Question: I'm relative new to android programming and layouts, and got stuck on creating a custom listview with text and icons. I have checked and tried out several examples, and tried to make my own list view out of those. I'm now at such a point that I don't know what I should do to get this to work like I want it to.
Here's my current result (1st row), and the 2nd row is - my ugly MsPaint edition - of how I'd like it to be. Text which is cropped if it reaches the magnify-glass icon, with the 2 other icons after it.

I tried quite a few different layouts to accomplish this, and I've been told and read that I should use a relative layout, as those have a better performance and other thingies (which I can't recall right now).
[Edit] I have been puzzling a bit more, but I think that my real problem is the fact that the textview does not know in advance that I will put more icons on the right of the magnify glass. This means that it does not 'reserve' any space for those icons, and just takes all the available space, and only leaves some for the magnify icon.[/Edit]
I have 3 xml files which contain my layout. Here's my first file, which is simply the layout I start the screen with:
'''
<?xml version="1.0" encoding="utf-8"?>
<LinearLayout xmlns:android="http://schemas.android.com/apk/res/android"
style="@style/LayoutWrap">
<ListView
android:id="@+id/my_listview"
style="@style/List"/>
</LinearLayout>
'''
The 'xml-file' of 'my_listview' (I know it's a silly name :)):
'''
<?xml version="1.0" encoding="utf-8"?>
<RelativeLayout xmlns:android="http://schemas.android.com/apk/res/android"
style="@style/myListItem"
android:id="@+id/list">
<TextView
android:id="@+id/my_item_title"
style="@style/myItemName"
android:layout_alignParentLeft="true"
android:layout_alignParentTop="true"
android:layout_toLeftOf="@+id/my_item_detail"
android:text="Name" />
<ImageView
android:id="@id/my_item_detail"
style="@style/myImageItem"
android:src="@drawable/ic_my_detail_unselected"
android:contentDescription="Detail"
android:layout_alignParentRight="true"
android:layout_alignParentTop="true"
android:layout_toLeftOf="@+id/my_item_delete"
/>
<ImageView
android:id="@id/my_item_delete"
style="@style/myImageItem"
android:src="@drawable/ic_my_delete_unselected"
android:text="Delete my"
android:layout_alignParentTop="true"
/>
<ImageView
android:id="@+id/my_item_copy"
style="@style/myImageItem"
android:src="@drawable/ic_my_update_unselected"
android:text="Copy my"
android:layout_alignParentTop="true"
android:layout_toRightOf="@id/my_item_delete"
/>
</RelativeLayout>
'''
In my 'styles.xml' are the styles defined, which don't have any special properties. I think the only interesting thing is that I styled the text having a specific textSize (perhaps an ?android:LargeAppearance or so is better), and that I forced it on one line.
'''
<?xml version="1.0" encoding="utf-8"?>
<resources>
<style name="WrapBoth">
<item name="android:layout_width">wrap_content</item>
<item name="android:layout_height">wrap_content</item>
</style>
<style name="WrapHeight">
<item name="android:layout_width">fill_parent</item>
<item name="android:layout_height">wrap_content</item>
</style>
<style name="LayoutWrap">
<item name="android:layout_width">fill_parent</item>
<item name="android:layout_height">fill_parent</item>
<item name="android:orientation">vertical</item>
</style>
<style name="List" parent="style/WrapHeight"/>
<style name="myListItem">
<item name="android:padding">5dp</item>
<item name="android:layout_width">fill_parent</item>
<item name="android:layout_height">?android:attr/listPreferredItemHeight</item>
</style>
<style name="myItemName" parent="style/WrapBoth">
<item name="android:textSize">11sp</item>
<item name="android:textStyle">bold</item>
<item name="android:ellipsize">end</item>
<item name="android:lines">1</item>
<item name="android:scrollHorizontally">true</item>
</style>
<style name="myImageItem" parent="style/WrapBoth">
</style>
</resources>
'''
I'm already grateful for any help in advance! Meanwhile, I'll work on my 'buttonListeners', I don't expect those to be much of a trouble :)
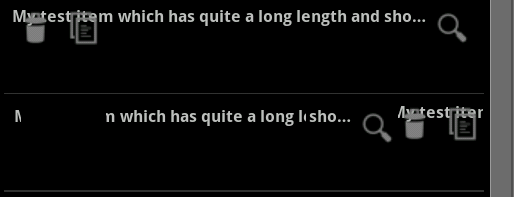
Answer: I've been able to solve this problem eventually, after I got more used to android and how the layouts work. And perhaps someone else might stumble upon the same issue and might get some useful info out of this.
To solve this issue, I created a relativelayout which had the 3 images inside, and position the images as I'd like them to be. I gave my relativelayout the following properties:
'''
<RelativeLayout
android:id="@id/options"
android:layout_width="wrap_content"
android:layout_height="wrap_content"
android:layout_alignParentRight="true"
android:layout_centerVertical="true"
>
'''
And the textview I wanted to stay on the left, I gave it the following properties:
'''
<TextView
android:id="@+id/item_title"
style="@style/ItemName"
android:layout_alignParentLeft="true"
android:layout_centerVertical="true"
android:text="@string/dummy_title"
android:layout_toLeftOf="@+id/options"/>
'''
The styles I used, I kept those the same.
Using this way, the layout knows what space should be reserved for the 3 images.
It's all a bit like in maths, stuff in brackets go first, and in android, stuff within layouts go first :).